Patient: sex F, age 54
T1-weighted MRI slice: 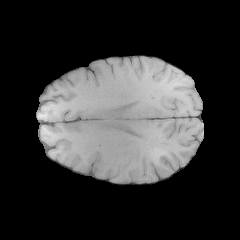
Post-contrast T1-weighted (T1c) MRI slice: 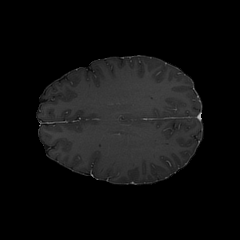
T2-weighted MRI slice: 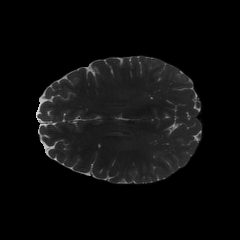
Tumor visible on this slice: no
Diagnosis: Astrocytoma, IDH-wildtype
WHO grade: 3